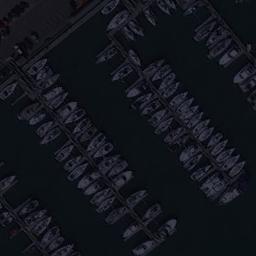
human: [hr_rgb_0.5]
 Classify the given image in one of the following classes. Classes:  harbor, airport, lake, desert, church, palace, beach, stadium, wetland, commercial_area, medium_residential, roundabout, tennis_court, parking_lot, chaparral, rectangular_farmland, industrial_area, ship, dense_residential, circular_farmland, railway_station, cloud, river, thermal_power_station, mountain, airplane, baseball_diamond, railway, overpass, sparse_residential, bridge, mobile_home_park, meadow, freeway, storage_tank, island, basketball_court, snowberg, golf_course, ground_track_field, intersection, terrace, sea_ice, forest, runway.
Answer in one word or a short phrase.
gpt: harbor